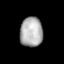
Tissue: lung
Cell type: Endothelial cells
Senescence score: 0.6225
Nuclear area (px): 663
Mean DAPI intensity: 172.955